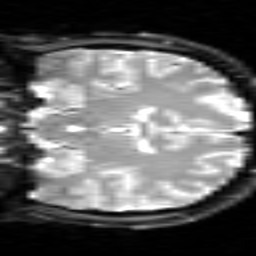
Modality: inplaneT2
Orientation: coronal